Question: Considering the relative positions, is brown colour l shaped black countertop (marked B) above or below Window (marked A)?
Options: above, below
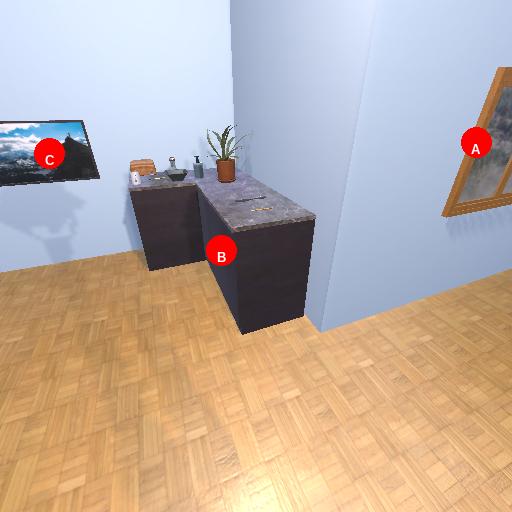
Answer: above